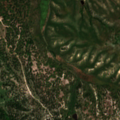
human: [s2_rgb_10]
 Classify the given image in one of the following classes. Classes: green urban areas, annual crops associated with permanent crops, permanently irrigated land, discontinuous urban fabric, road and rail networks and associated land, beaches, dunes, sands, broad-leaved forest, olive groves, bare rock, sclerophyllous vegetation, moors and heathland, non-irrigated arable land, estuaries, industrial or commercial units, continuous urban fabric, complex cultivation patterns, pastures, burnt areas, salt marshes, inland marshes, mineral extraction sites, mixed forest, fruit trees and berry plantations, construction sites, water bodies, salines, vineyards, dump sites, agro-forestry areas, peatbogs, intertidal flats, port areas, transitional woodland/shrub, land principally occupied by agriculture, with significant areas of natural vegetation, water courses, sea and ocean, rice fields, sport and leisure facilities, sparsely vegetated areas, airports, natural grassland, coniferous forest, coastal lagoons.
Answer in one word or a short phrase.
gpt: continuous urban fabric